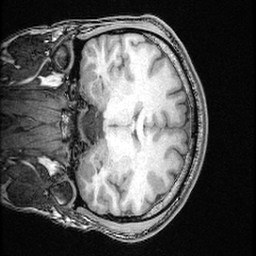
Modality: T1w
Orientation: coronal
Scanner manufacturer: ge
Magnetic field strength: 3 T
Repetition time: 0.008572 s
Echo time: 0.003384 s